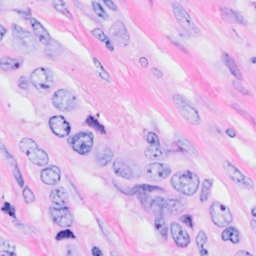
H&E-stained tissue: Breast